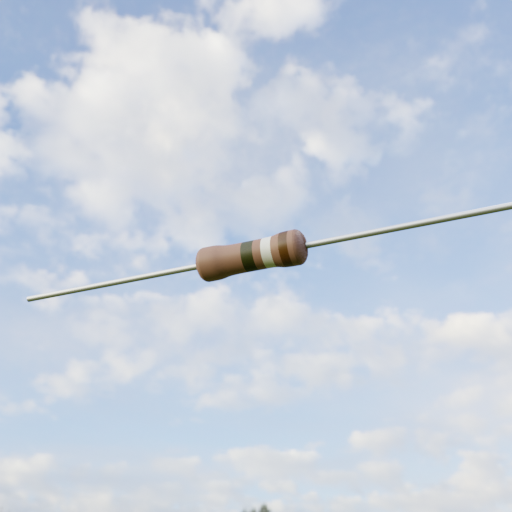
Resistor colour bands (in order): black, white, brown